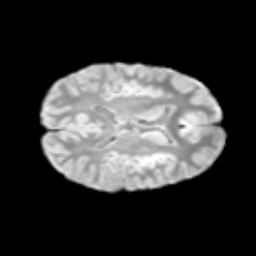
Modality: T2w
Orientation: axial
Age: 11
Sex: male
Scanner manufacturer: siemens
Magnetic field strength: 3 T
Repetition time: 3.8 s
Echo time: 0.07 s